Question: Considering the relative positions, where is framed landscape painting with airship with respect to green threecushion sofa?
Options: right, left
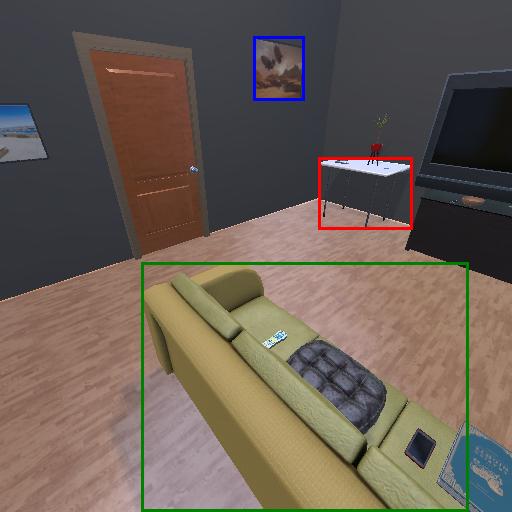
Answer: right